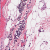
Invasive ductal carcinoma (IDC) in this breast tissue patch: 0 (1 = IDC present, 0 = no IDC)